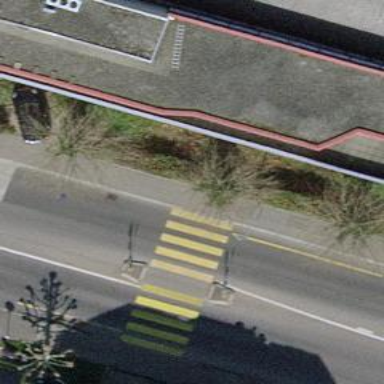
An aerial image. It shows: Marked footway crossing with pedestrian island.